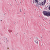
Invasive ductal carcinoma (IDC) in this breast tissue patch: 0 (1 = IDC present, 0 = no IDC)